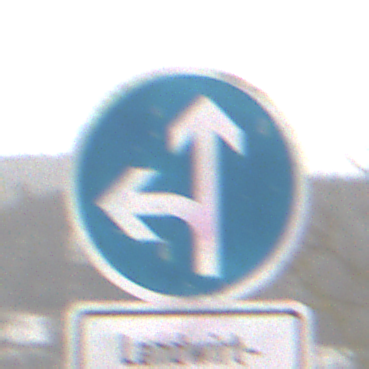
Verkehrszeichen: VorgeschriebeneFahrtrichtungGeradeausOderLinks
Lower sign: BesondereFahrzeugeUndTransportgueter6
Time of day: Midday
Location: Outdoor (Nature)
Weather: Overcast
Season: Winter
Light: Natural